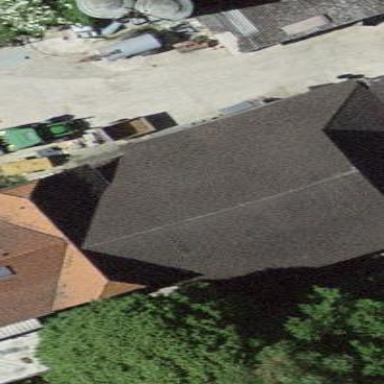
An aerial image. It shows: Farm building.